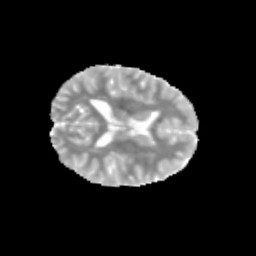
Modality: MD
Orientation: axial
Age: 11
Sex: female
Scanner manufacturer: siemens
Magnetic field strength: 3 T
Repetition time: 3.8 s
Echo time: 0.07 s